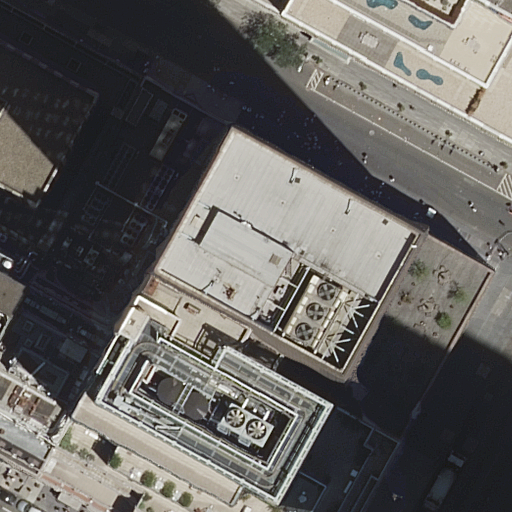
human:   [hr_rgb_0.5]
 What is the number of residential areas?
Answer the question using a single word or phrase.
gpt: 0

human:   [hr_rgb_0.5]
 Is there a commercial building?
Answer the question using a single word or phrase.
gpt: yes

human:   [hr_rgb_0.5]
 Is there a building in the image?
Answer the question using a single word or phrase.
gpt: yes

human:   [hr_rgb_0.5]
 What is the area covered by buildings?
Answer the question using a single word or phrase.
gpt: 9248m2

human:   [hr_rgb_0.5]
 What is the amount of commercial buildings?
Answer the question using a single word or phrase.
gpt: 3

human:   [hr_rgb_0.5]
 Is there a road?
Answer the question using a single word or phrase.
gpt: yes

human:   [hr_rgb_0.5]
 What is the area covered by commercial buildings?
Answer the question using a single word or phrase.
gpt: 5633m2

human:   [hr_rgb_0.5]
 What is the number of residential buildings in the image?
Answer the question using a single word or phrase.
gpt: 4

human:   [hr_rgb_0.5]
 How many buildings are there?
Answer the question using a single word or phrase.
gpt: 7

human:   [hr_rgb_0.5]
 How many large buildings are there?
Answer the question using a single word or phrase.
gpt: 6

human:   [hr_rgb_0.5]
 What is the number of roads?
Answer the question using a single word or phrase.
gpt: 2

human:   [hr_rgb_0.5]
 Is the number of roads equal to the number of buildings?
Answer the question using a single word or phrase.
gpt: no

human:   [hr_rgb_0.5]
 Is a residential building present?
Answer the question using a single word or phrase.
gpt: yes

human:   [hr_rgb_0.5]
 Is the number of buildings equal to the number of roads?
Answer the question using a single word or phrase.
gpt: no

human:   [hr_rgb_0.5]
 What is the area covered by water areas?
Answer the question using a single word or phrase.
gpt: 0m2

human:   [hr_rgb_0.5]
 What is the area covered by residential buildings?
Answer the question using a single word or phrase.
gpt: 3614m2

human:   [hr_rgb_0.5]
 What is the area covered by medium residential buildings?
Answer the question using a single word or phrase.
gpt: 123m2

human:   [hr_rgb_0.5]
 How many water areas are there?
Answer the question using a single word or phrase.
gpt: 0

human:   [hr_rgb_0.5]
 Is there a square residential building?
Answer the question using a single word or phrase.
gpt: no

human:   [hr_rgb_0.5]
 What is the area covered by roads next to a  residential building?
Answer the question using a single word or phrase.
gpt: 0m2

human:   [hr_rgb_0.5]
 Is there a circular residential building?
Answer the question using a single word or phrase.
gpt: no

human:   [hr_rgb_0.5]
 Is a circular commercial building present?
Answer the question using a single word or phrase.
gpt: no

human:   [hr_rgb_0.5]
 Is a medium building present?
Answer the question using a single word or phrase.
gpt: yes

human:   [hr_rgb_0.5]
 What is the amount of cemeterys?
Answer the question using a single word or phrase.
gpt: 0

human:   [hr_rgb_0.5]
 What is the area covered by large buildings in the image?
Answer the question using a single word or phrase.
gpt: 9124m2

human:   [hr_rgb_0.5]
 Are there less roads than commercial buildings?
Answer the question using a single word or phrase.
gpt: yes

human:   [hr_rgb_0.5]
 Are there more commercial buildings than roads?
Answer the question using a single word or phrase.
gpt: yes

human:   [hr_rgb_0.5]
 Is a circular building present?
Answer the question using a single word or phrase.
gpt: no

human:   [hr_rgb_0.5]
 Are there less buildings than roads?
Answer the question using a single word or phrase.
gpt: no

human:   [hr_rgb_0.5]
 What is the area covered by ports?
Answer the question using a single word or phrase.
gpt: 0m2

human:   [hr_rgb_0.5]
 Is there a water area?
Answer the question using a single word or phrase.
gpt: no

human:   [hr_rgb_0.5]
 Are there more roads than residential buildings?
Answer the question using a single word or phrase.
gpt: no

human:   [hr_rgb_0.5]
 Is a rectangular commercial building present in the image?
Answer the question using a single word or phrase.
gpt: yes

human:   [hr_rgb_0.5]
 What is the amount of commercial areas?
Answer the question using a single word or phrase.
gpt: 0

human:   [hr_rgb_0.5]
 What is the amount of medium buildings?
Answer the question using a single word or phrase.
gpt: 1

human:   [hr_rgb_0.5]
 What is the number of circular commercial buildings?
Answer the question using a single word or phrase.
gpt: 0

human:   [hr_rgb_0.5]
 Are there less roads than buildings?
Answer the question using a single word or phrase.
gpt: yes

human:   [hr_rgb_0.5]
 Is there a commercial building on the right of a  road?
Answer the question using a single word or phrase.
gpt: yes

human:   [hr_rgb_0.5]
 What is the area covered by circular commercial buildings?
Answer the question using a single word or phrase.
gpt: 0m2

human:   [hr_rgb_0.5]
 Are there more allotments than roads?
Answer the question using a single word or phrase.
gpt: no

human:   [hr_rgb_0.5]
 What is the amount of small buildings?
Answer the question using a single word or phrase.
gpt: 0

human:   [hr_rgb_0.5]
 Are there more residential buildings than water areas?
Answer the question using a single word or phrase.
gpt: yes

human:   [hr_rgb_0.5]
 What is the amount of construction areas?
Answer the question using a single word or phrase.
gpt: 0

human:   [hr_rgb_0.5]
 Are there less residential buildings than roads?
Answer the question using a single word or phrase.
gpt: no

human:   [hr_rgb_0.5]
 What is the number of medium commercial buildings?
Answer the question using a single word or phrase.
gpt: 0

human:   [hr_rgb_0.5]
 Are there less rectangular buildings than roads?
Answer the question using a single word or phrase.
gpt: no

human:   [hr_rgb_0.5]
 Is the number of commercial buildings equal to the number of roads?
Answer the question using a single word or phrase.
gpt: no

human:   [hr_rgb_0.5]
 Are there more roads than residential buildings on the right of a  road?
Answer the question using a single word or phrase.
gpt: yes

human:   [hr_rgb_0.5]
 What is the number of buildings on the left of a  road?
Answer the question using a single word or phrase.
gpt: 6

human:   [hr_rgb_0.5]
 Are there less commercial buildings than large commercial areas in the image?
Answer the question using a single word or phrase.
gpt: no

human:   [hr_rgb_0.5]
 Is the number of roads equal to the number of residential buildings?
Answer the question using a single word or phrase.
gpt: no

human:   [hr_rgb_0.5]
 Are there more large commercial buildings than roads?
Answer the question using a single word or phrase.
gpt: yes

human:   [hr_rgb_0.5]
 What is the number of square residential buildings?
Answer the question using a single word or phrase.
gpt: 0

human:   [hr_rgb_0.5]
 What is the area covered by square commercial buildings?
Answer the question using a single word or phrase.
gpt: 0m2

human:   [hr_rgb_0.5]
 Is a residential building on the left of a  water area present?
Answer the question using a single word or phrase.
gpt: no

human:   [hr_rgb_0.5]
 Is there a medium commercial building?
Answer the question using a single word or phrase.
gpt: no

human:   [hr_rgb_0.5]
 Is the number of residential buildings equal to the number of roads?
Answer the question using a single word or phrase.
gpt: no

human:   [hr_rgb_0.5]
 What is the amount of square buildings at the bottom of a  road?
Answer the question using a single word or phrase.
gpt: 0

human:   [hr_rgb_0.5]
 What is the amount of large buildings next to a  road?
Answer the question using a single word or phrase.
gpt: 6

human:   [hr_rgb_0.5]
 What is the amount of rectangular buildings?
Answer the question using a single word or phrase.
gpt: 4

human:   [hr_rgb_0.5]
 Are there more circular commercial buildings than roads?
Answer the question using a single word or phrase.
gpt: no

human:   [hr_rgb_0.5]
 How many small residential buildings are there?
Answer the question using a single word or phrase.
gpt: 0

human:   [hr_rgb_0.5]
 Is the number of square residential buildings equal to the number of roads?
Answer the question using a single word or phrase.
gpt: no

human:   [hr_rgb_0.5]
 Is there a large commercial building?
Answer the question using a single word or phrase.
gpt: yes